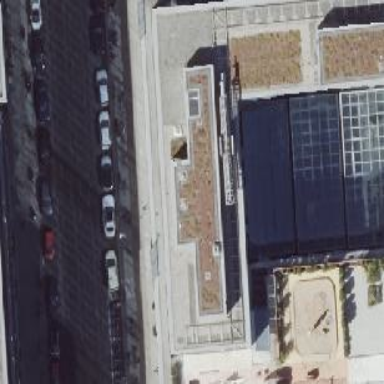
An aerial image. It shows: Close-up view of roof part of building.